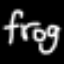
Label: frog